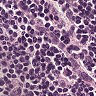
Metastatic tissue present: no